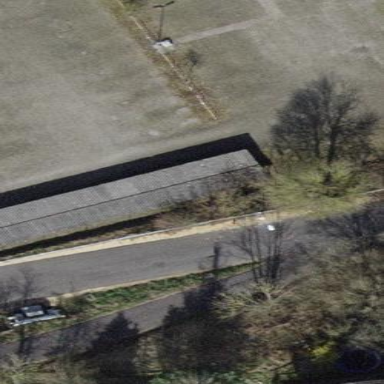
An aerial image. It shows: View of roof of building.